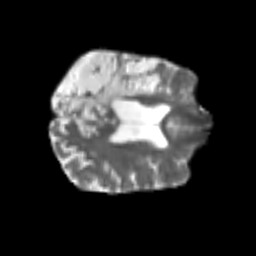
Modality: T2w
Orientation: axial
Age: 60
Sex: male
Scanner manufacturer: siemens
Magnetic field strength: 3 T
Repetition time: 4.987 s
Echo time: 0.0792 s